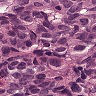
Metastatic tissue present: yes